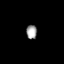
Tissue: lung
Cell type: Epithelial cells
Senescence score: 0.1925
Nuclear area (px): 144
Mean DAPI intensity: 162.91